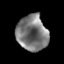
Tissue: prostate
Cell type: Epithelial cells
Senescence score: 0.3156
Nuclear area (px): 1079
Mean DAPI intensity: 121.67